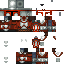
A male human skin with medium skin, wearing brown long hair dressed in a red armor chest and red pants, featuring a closed mouth.